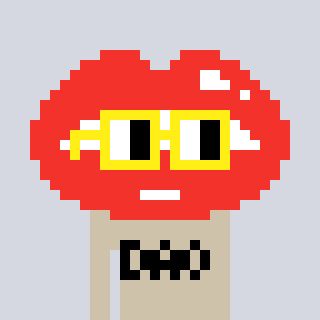
a pixel art character with square yellow glasses, a lips-shaped head and a bege-colored body on a cool background